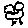
Label: bird